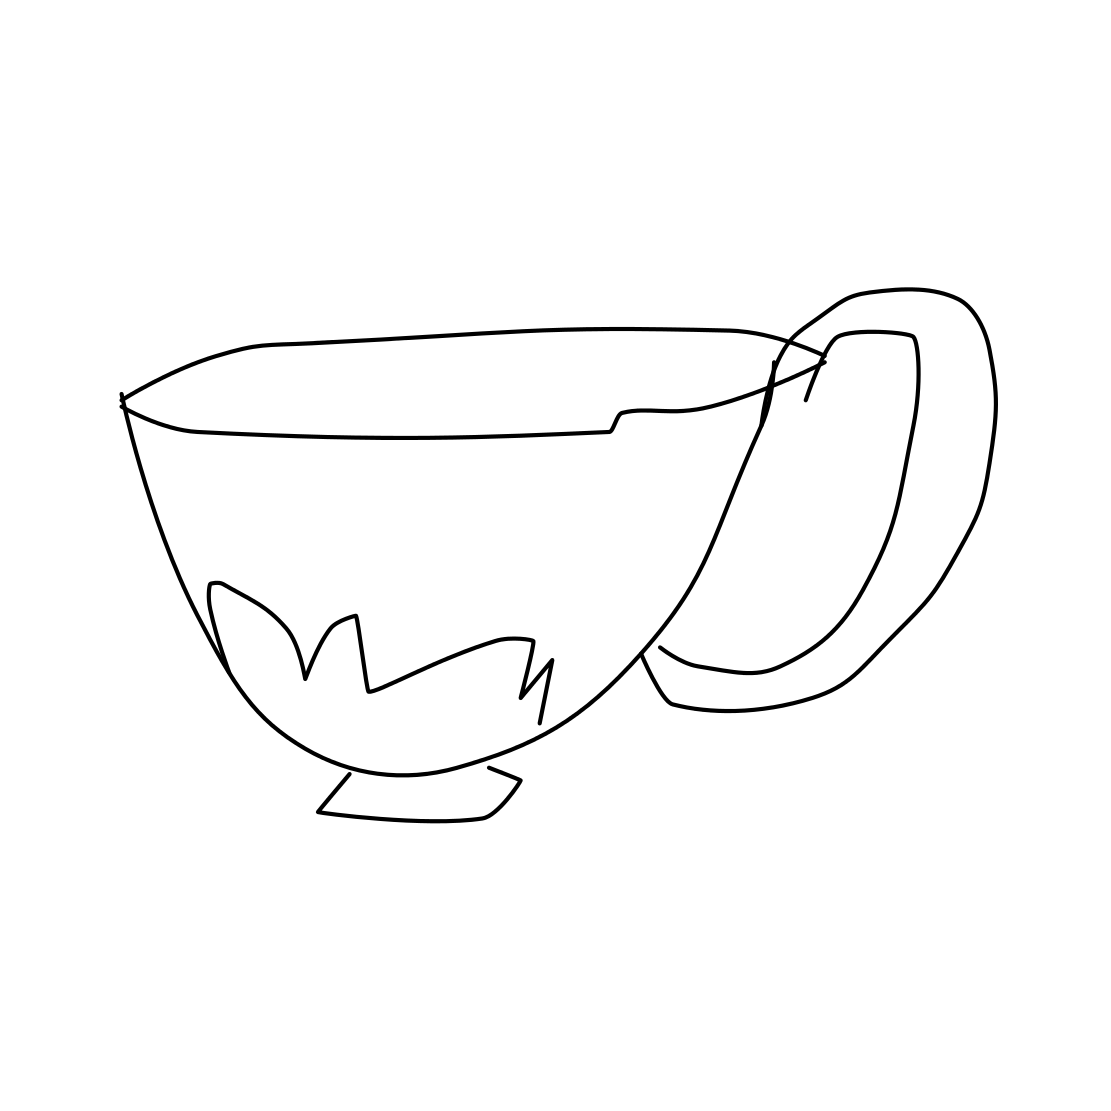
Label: cup